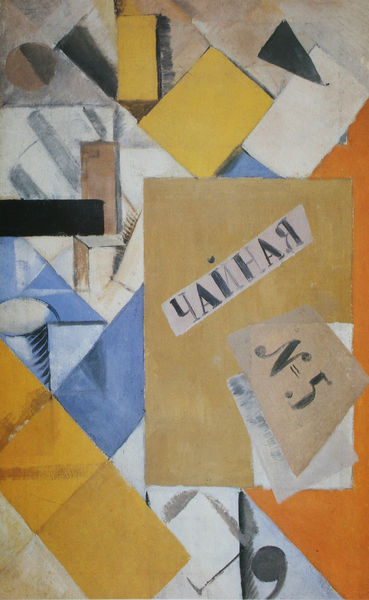
Titel: Komposition
Künstler: Alexej Morgunow
Standort: Kaluga
Institution: Regionalmuseum
Schlagwörter: blau, blätter, schatten, dreieck, gelb, kubismus, kubistisch, ocker, braun, bunt, grau, orange, schwarz, weiss, beige, malerei, zylinder, bild, fünf, felder, kreis, turm, schrift, papier, moderne, russland, abstrakt, farben, flächen, farbe, formen, grafik, linien, zahlen, gerade, collage, rechtecke, dada, futurismus, fetzen, rechteck, farbflächen, stücke, text, buchstaben, stift, kollage, halbkreis, rolle, geometrisch, zahl, schwart, geometrie, quadrat, viereck, nummer, konstruktivismus, russisch, musiknoten, note, teile, ausschnitte, blöd, geklebt, knicke, braque, kyrillisch, kolage, suprematismus, komma, hallbraun, konstruktismus, 5, kiryllisch, n=5, kolagge, nr 5, n5